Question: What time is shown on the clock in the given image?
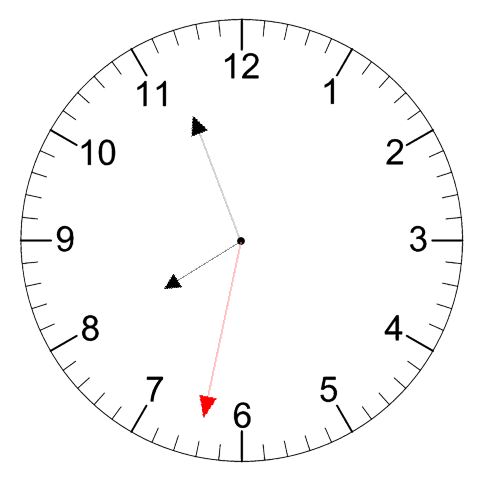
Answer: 07:56:32